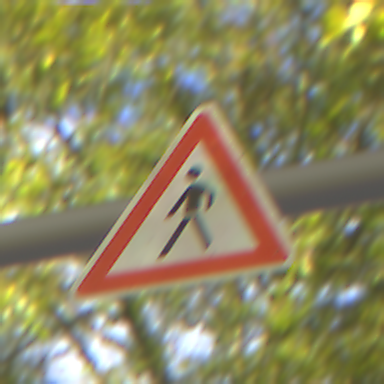
Verkehrszeichen: FussgaengerRechts
Umgebung: Outdoor, Nature
Tageszeit: SunriseSunset
Wetter: PartlyCloudy
Licht: Natural
Jahreszeit: NotSpecified
Kontrast: HighContrast